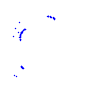
Particle: proton